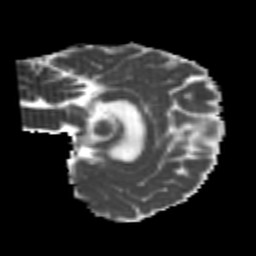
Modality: MD
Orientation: sagittal
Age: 25
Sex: female
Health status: healthy
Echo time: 0.074 s